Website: walmart
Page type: receipt
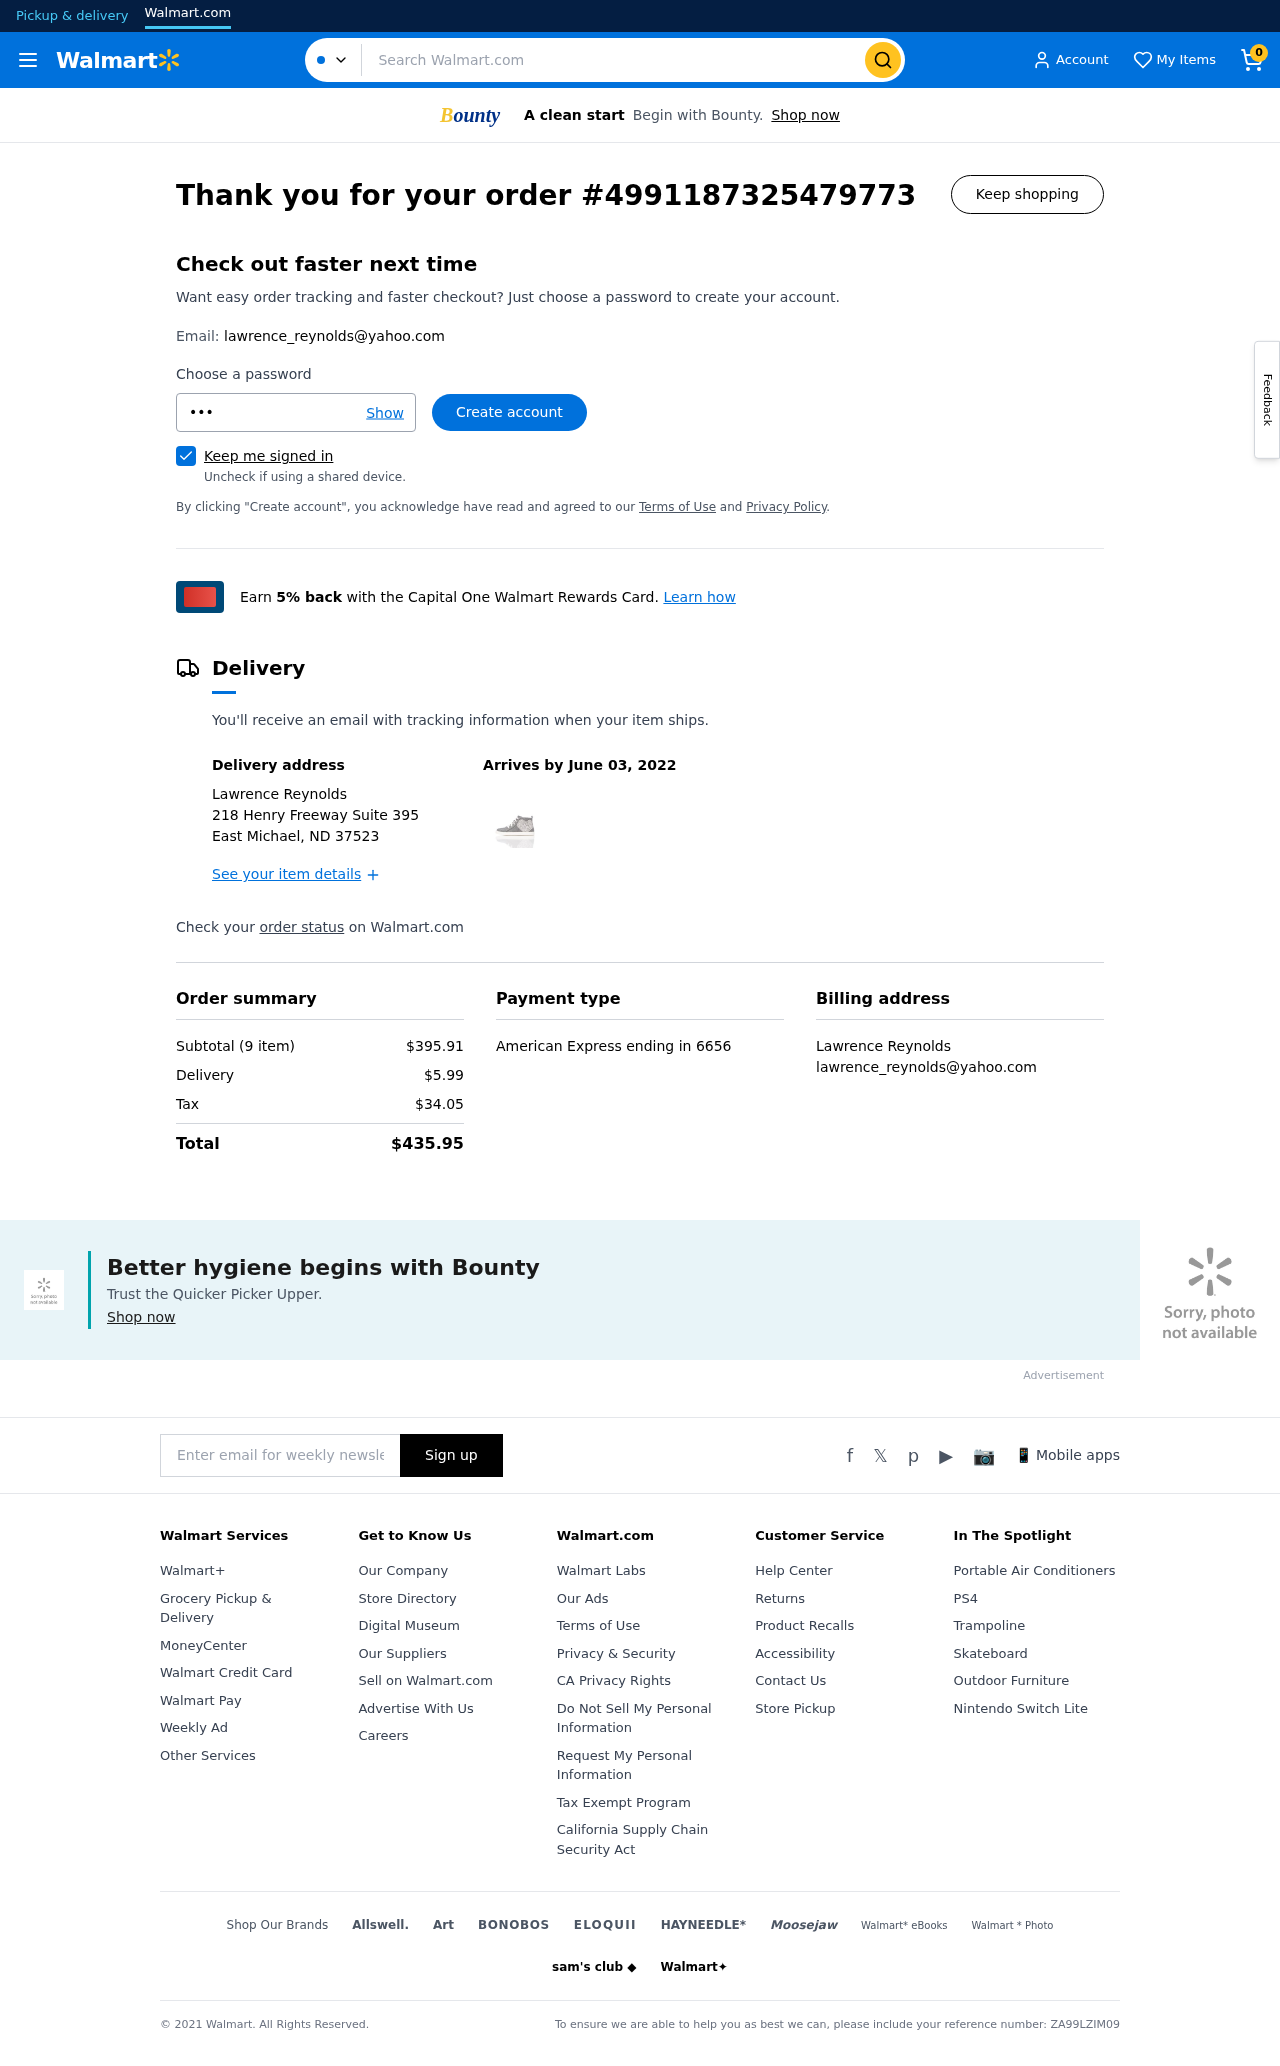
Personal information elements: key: PII_CARD_LAST4
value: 6656
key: PII_CARD_TYPE
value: American Express
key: PII_CITY_STATE_ZIP
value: East Michael, ND 37523
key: PII_EMAIL
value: lawrence_reynolds@yahoo.com
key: PII_EMAIL2
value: lawrence_reynolds@yahoo.com
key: PII_FULLNAME
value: Lawrence Reynolds
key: PII_FULLNAME2
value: Lawrence Reynolds
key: PII_STREET
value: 218 Henry Freeway Suite 395
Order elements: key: ORDER_NUM_ITEMS
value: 0
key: ORDER_ID
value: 4991187325479773
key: ORDER_DELIVERY_DATE
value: June 03, 2022
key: ORDER_NUM_ITEMS
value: Subtotal (9 item)
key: ORDER_SUBTOTAL
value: $395.91
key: ORDER_SHIPPING_COST
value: $5.99
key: ORDER_TAX
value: $34.05
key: ORDER_TOTAL
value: $435.95
Search elements: key: HEADER_SEARCH
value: Search Walmart.com